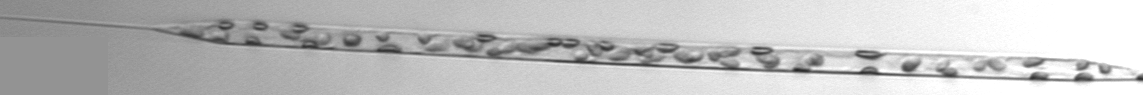
Label: Rhizosolenia